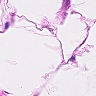
Metastatic tissue present: no